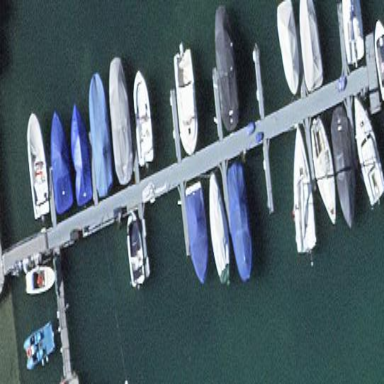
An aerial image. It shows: Man-made pier.